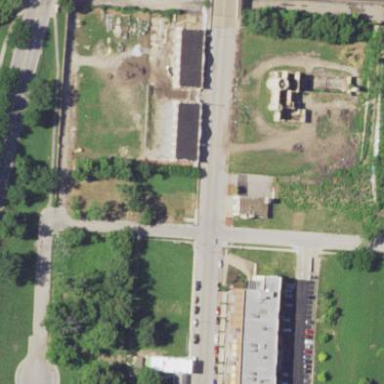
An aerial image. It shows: Brownfield site.